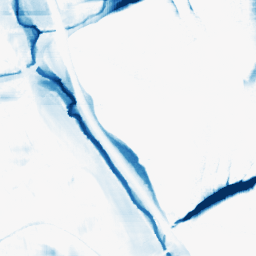
Category: morphological
Decomposition family: morphological_rect
Decomposition parameters: operation: closing
width: 50
height: 20
Upsampling method: bspline
Upsampling parameters: scale: 8
Upsampling scale: 8